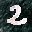
Label: 2